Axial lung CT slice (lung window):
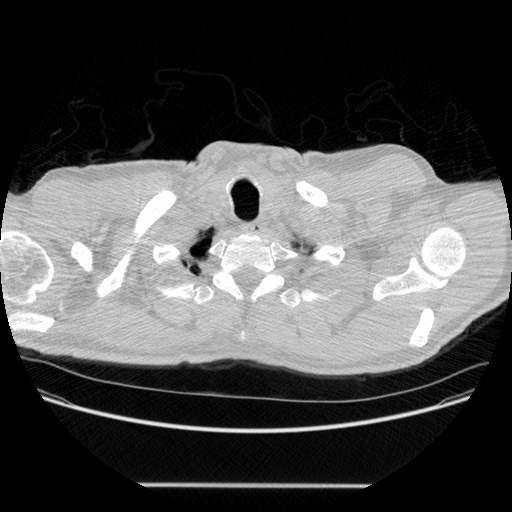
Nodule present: no